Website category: book
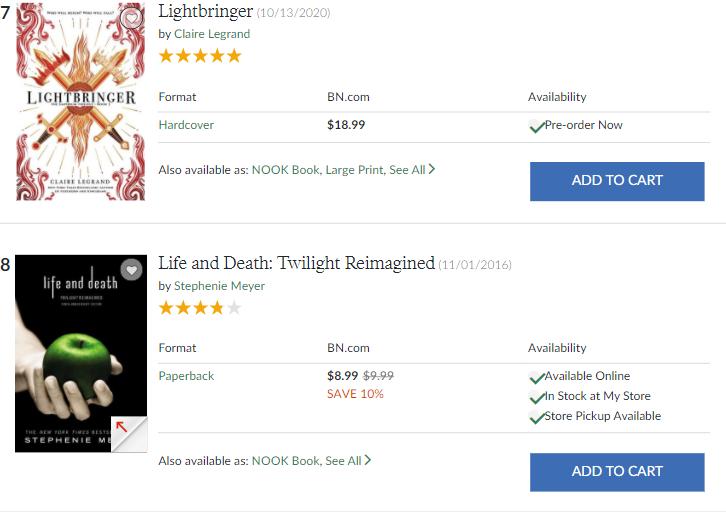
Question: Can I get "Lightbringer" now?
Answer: no

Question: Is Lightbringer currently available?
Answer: no

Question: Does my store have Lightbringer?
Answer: no

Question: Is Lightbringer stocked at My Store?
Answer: no

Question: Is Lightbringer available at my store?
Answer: no

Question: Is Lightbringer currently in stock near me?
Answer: no

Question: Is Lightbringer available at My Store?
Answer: no

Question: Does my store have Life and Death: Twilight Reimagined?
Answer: yes

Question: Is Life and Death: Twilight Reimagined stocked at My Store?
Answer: yes

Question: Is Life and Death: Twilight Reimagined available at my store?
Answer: yes

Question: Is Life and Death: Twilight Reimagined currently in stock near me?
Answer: yes

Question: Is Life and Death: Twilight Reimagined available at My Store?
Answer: yes

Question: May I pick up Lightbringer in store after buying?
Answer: no

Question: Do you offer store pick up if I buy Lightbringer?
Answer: no

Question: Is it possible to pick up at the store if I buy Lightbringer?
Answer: no

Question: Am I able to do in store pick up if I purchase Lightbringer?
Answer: no

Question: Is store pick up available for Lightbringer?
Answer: no

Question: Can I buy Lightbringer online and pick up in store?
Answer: no

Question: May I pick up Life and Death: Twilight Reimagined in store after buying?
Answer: yes

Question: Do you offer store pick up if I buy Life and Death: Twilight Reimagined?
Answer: yes

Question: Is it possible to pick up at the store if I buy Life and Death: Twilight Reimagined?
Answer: yes

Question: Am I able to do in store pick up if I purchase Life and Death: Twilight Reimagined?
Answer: yes

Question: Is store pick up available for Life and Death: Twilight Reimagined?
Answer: yes

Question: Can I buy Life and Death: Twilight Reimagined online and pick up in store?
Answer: yes